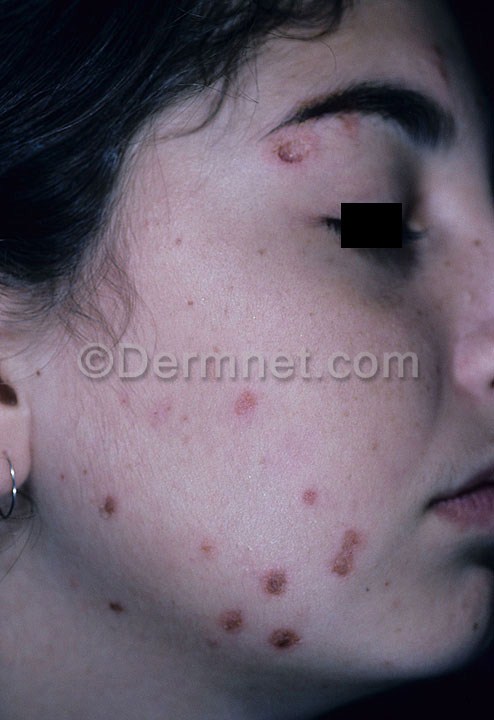
Disease: Acne and Rosacea Photos